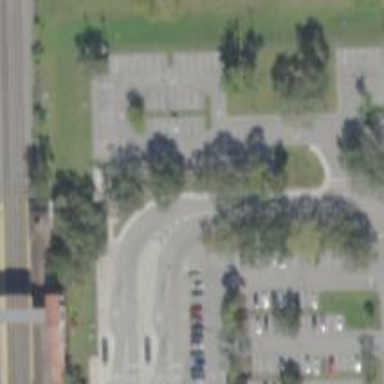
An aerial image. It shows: Parking space.